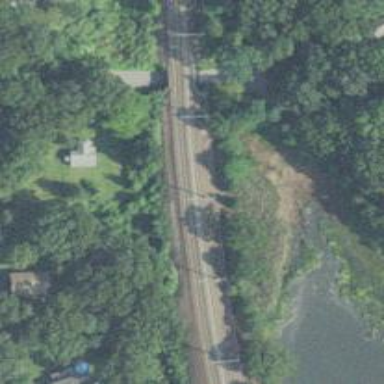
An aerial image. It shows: Railway track with contact lines for electrification.